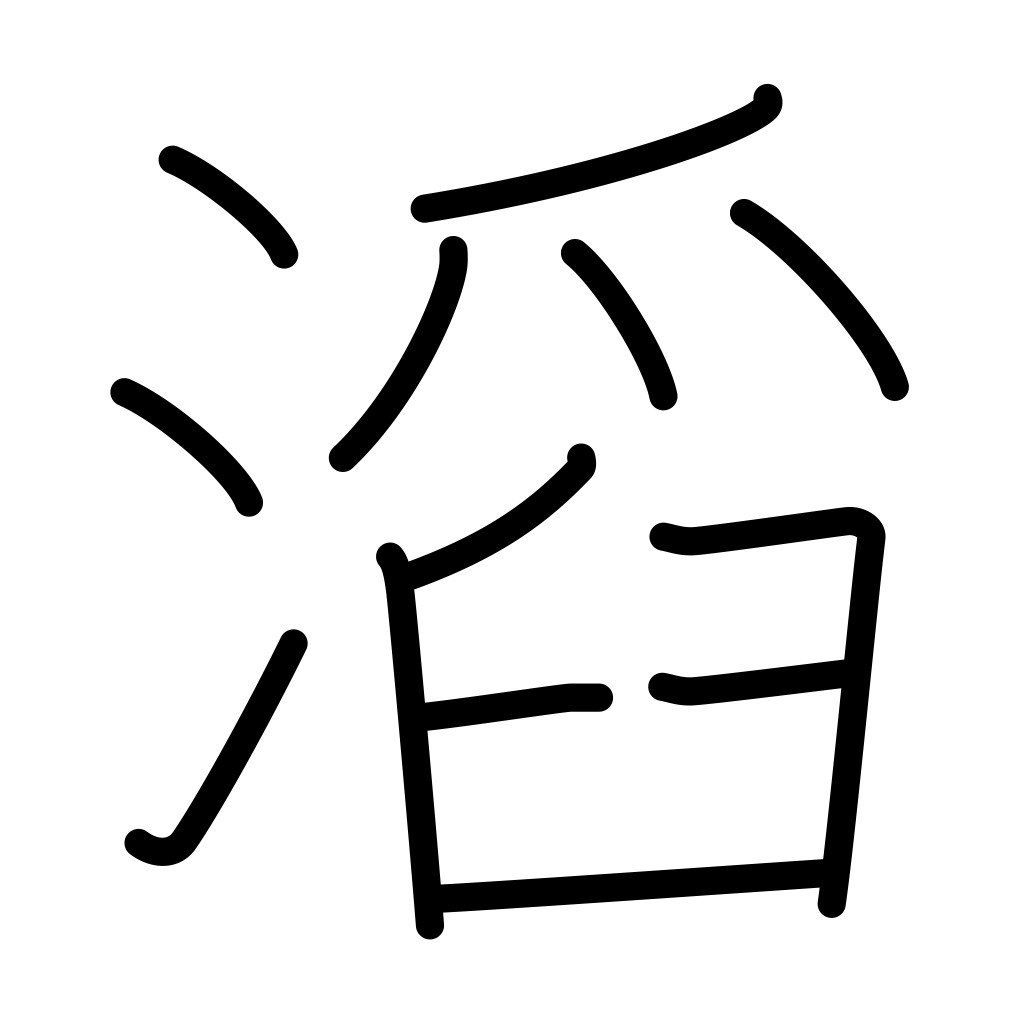
Meaning: overflowing